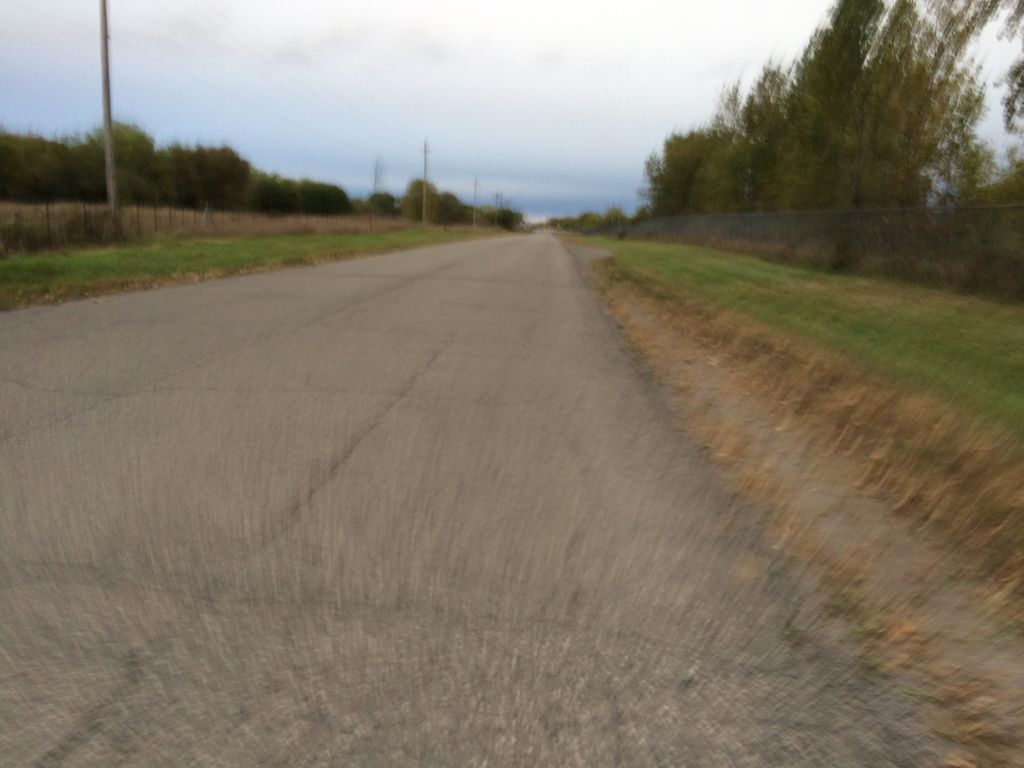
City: ottawa-gatineau